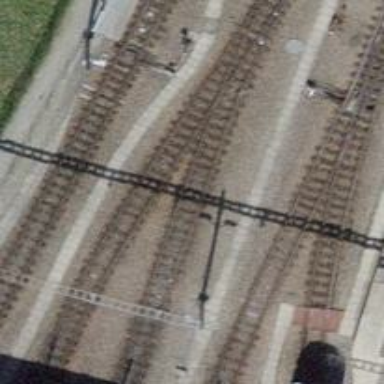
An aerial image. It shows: Narrow-gauge railway service yard with 1 track. The railway is electrified with contact line.